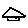
Label: house